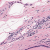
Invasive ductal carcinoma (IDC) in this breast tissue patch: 0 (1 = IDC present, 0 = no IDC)